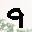
Label: 9